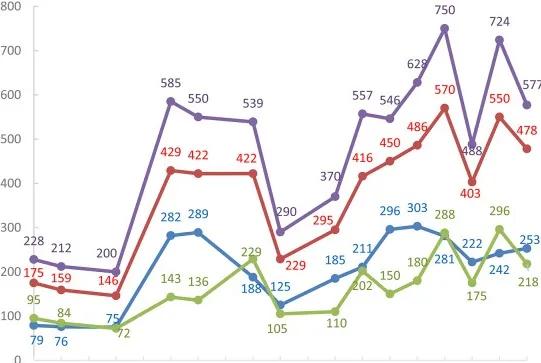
Absolute values of lymphocytes, CD3+ T cells, CD4+ T cells, and CD8+ T cells of the COVID-19 patient during the 19 days of hospitalization to ICU isolation ward of Liaocheng People's Hospital.
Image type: pathology (immunostaining)